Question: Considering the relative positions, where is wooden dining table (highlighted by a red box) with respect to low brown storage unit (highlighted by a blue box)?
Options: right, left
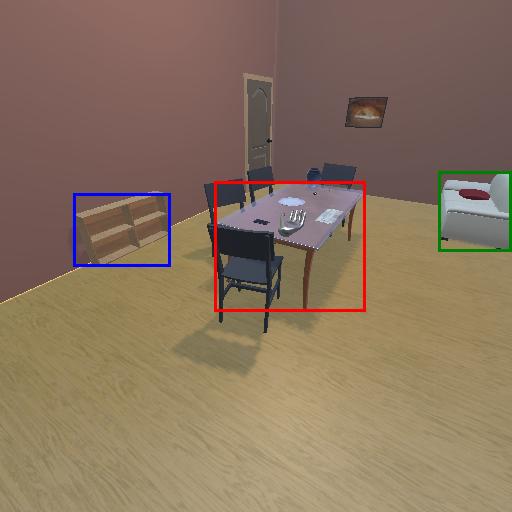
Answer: right